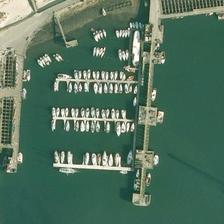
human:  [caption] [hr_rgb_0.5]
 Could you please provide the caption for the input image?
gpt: many boats are orderly in a port .

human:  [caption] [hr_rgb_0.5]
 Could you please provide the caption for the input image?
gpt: many boats are orderly in a port .

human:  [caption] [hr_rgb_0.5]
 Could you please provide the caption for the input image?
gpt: many boats are orderly in a port .

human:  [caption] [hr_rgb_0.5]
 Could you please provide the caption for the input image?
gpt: many boats are orderly in a port .

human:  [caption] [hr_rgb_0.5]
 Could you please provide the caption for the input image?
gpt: many boats are orderly in a port .